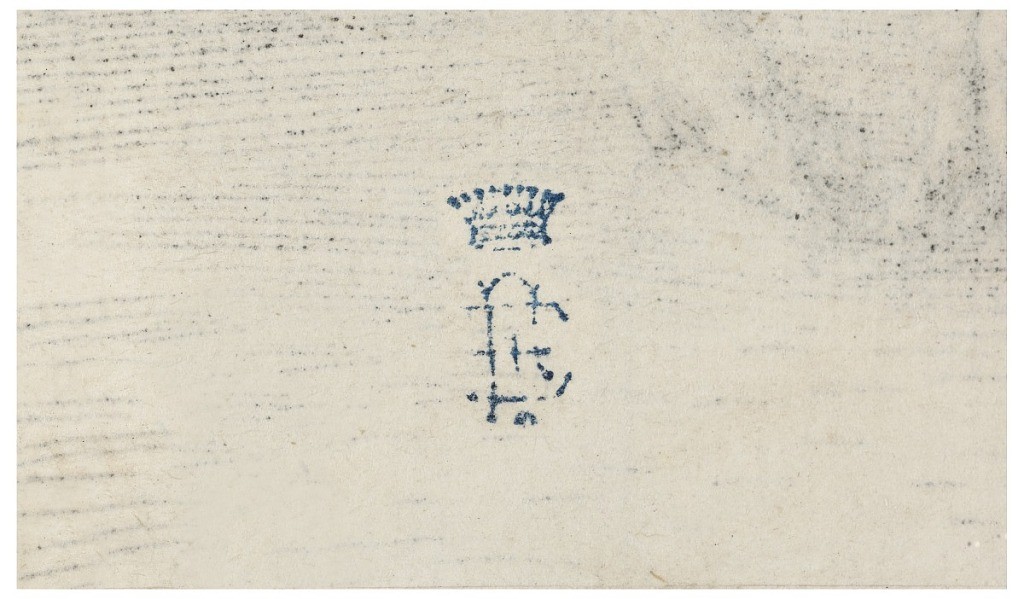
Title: The Prodigal Son
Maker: Albrecht Dürer, German, 1471–1528
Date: ca. 1496
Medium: Engraving on laid paper
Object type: Print
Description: The prodigal son as a swineherd. He is seen in profile, facing right, and represented praying on his knees, his hands clasped together. Before him a group of pigs are eating from a trough. Houses in background.